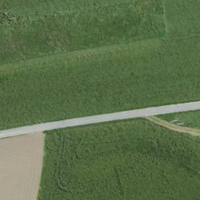
EUNIS habitat code: 52
Species observed at this site:
Pernis apivorus